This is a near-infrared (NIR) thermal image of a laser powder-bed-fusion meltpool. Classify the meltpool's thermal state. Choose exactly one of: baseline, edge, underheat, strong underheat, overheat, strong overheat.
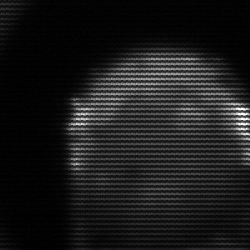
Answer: edge